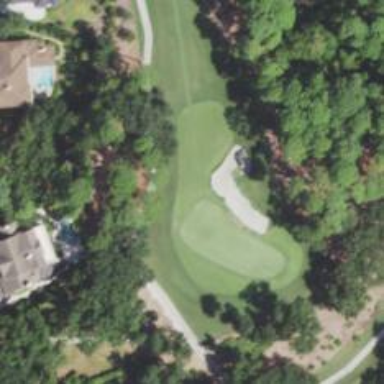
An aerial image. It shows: Golf hole.